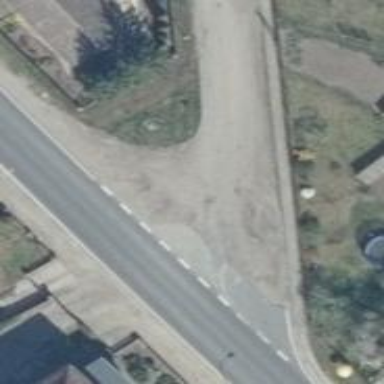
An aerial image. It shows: Residential road with compacted surface.